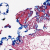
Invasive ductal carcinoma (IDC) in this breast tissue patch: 0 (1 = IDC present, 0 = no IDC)